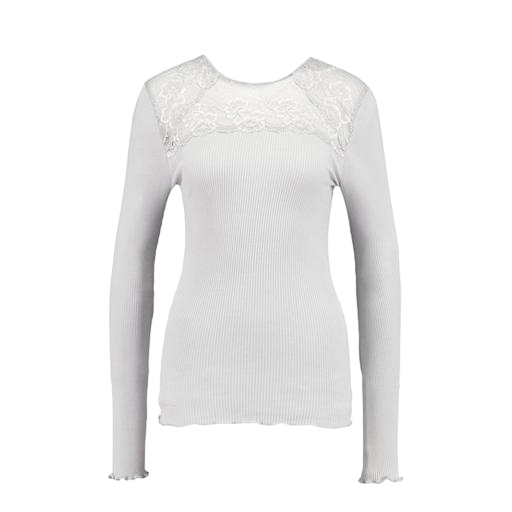
white high-neck lace-panel, high-neck top, high-neck ribbed-jersey t-shirt, white background